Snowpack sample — Loveland Pass, Silver Plume, Colorado, USA (1/12/25, 11:40 AM MST)
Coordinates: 39.66, -105.88
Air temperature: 7 °F
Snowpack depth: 140 cm
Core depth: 10 cm
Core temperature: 41 °F
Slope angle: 11°, slope face: 30°
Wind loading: high
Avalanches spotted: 2
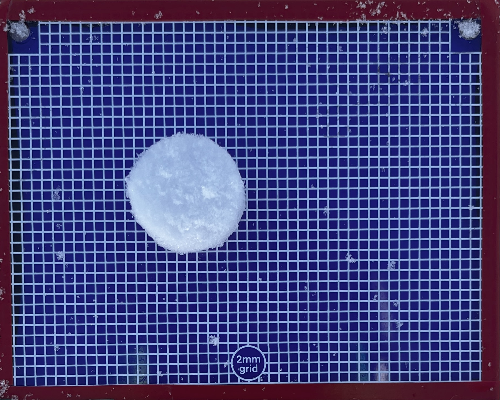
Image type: profile
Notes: Pilot using slightly modified coring method that took too large segment for snow profile picturing, advised not to use in higher level models. Two avalanche on south face nearby, partially cloudy with light snow in the last 24 hours. Lots of wind loading on eastern features.